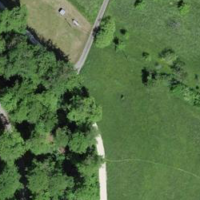
EUNIS habitat code: 24
Species observed at this site:
Lapsana communis